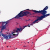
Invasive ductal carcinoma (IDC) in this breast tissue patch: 0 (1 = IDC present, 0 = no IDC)